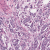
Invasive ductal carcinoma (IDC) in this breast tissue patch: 1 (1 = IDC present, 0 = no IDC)